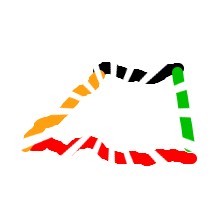
Shape: trapezoid